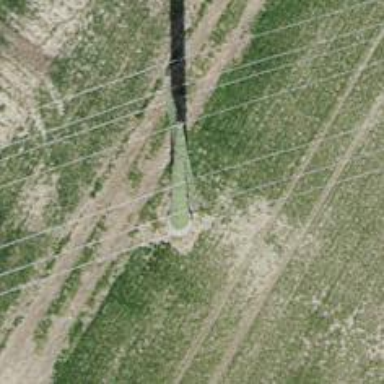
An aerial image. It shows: Power tower.